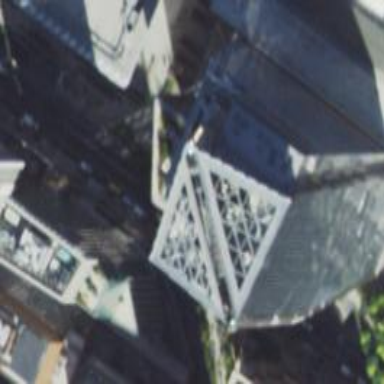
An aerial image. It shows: Building.